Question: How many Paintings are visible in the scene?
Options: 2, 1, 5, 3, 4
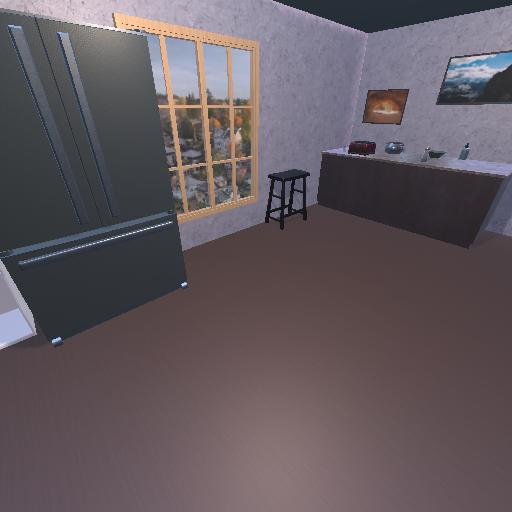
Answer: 2